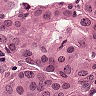
Metastatic tissue present: yes